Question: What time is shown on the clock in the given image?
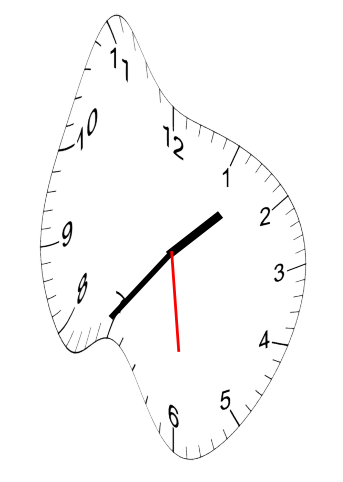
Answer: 01:36:29